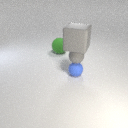
large gray rubber cube above small gray rubber sphere